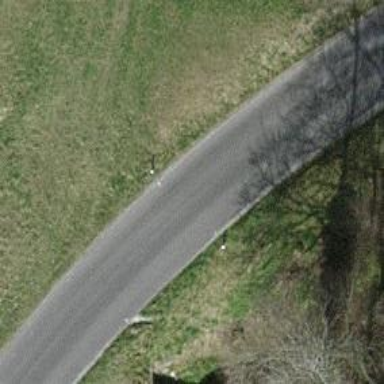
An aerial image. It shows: Tertiary road.